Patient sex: M
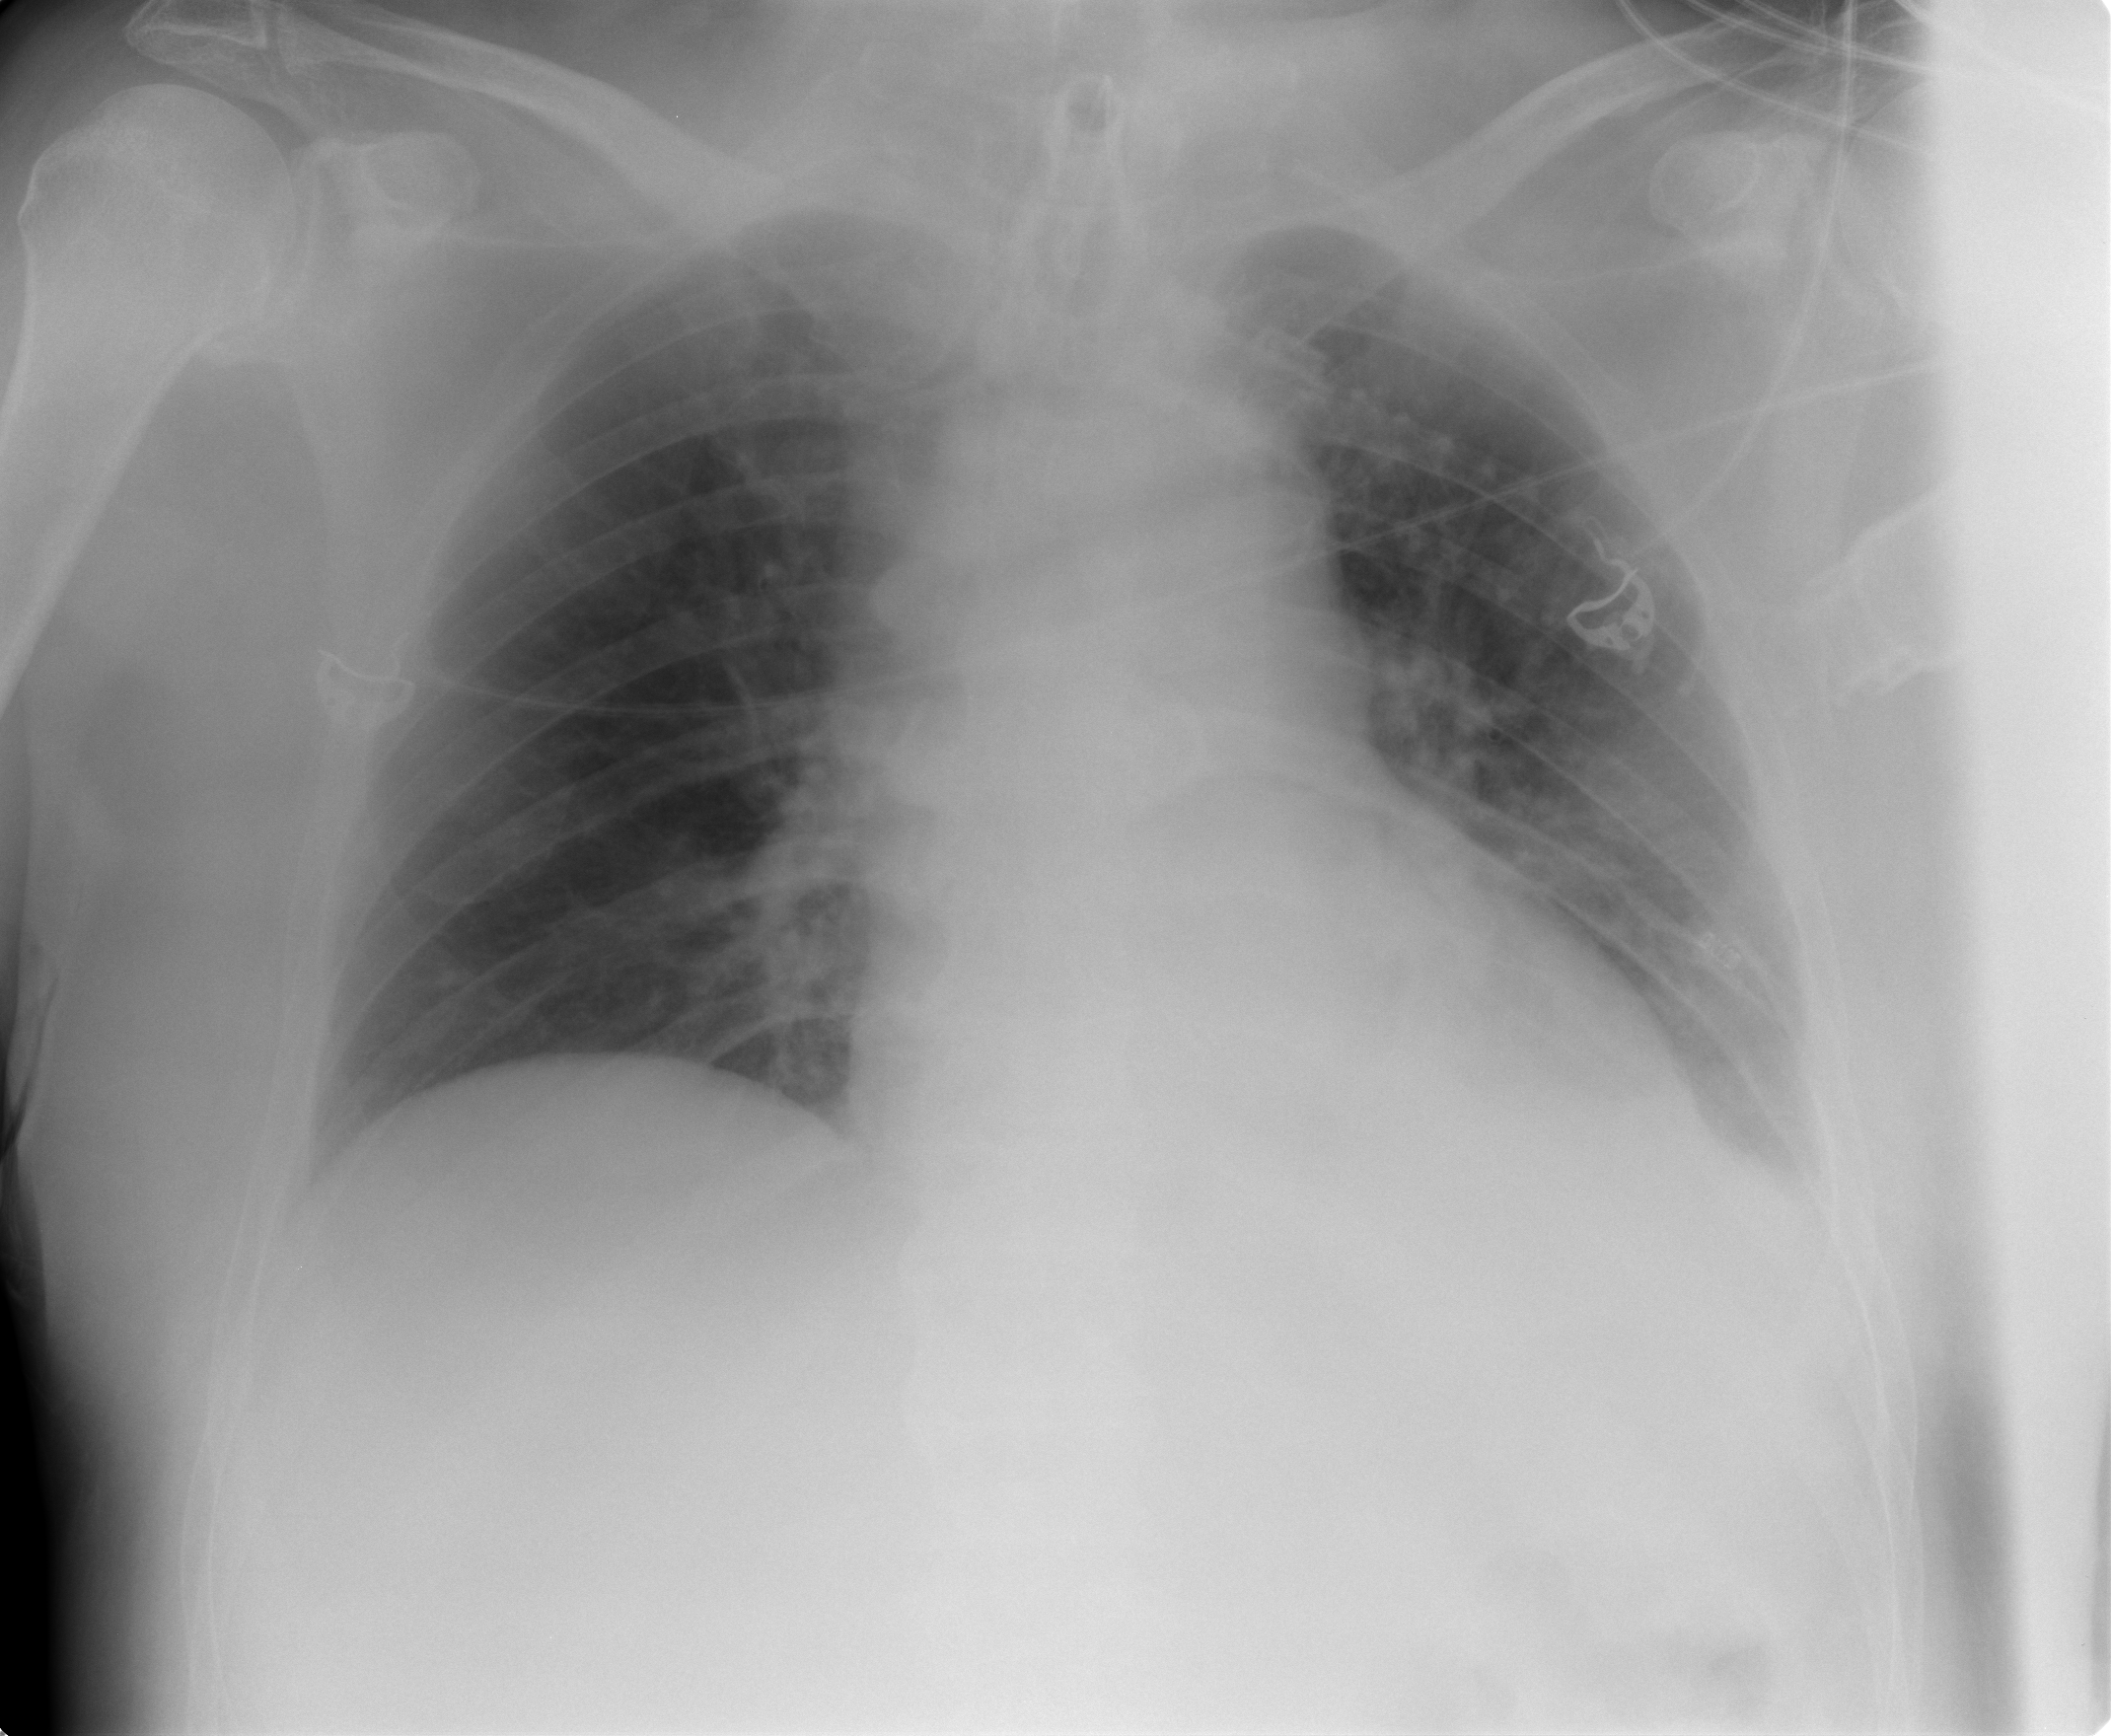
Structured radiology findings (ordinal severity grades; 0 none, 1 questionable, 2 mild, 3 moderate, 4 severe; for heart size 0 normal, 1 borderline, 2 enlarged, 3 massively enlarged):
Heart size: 0
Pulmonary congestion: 0
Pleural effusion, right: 0
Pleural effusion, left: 2
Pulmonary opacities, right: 0
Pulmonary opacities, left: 0
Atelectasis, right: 0
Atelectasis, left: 1